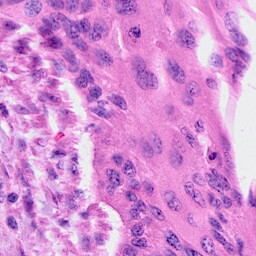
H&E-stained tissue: Cervix